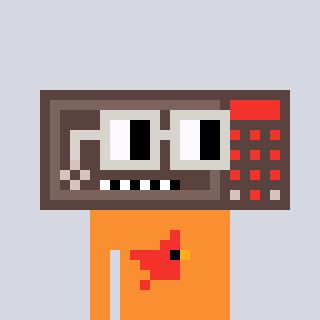
a pixel art character with square light gray glasses, a wallsafe-shaped head and a orange-colored body on a cool background